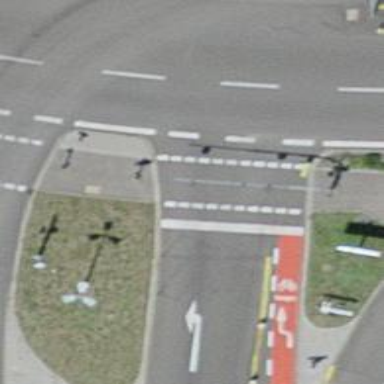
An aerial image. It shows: Crossing with traffic signals.